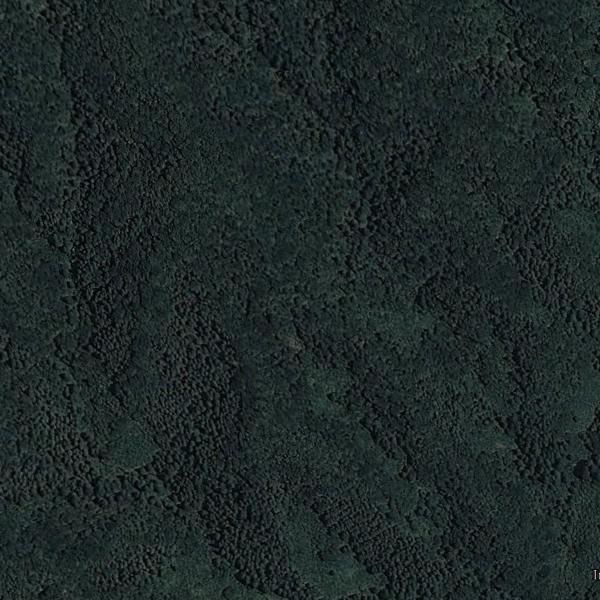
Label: Forest